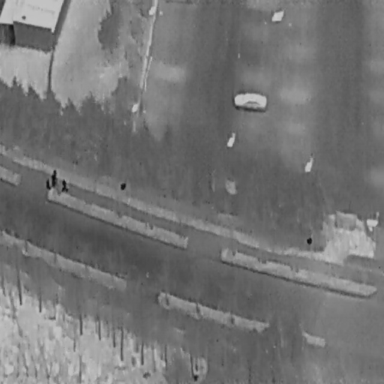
There are two Cars in the infrared image.